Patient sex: M
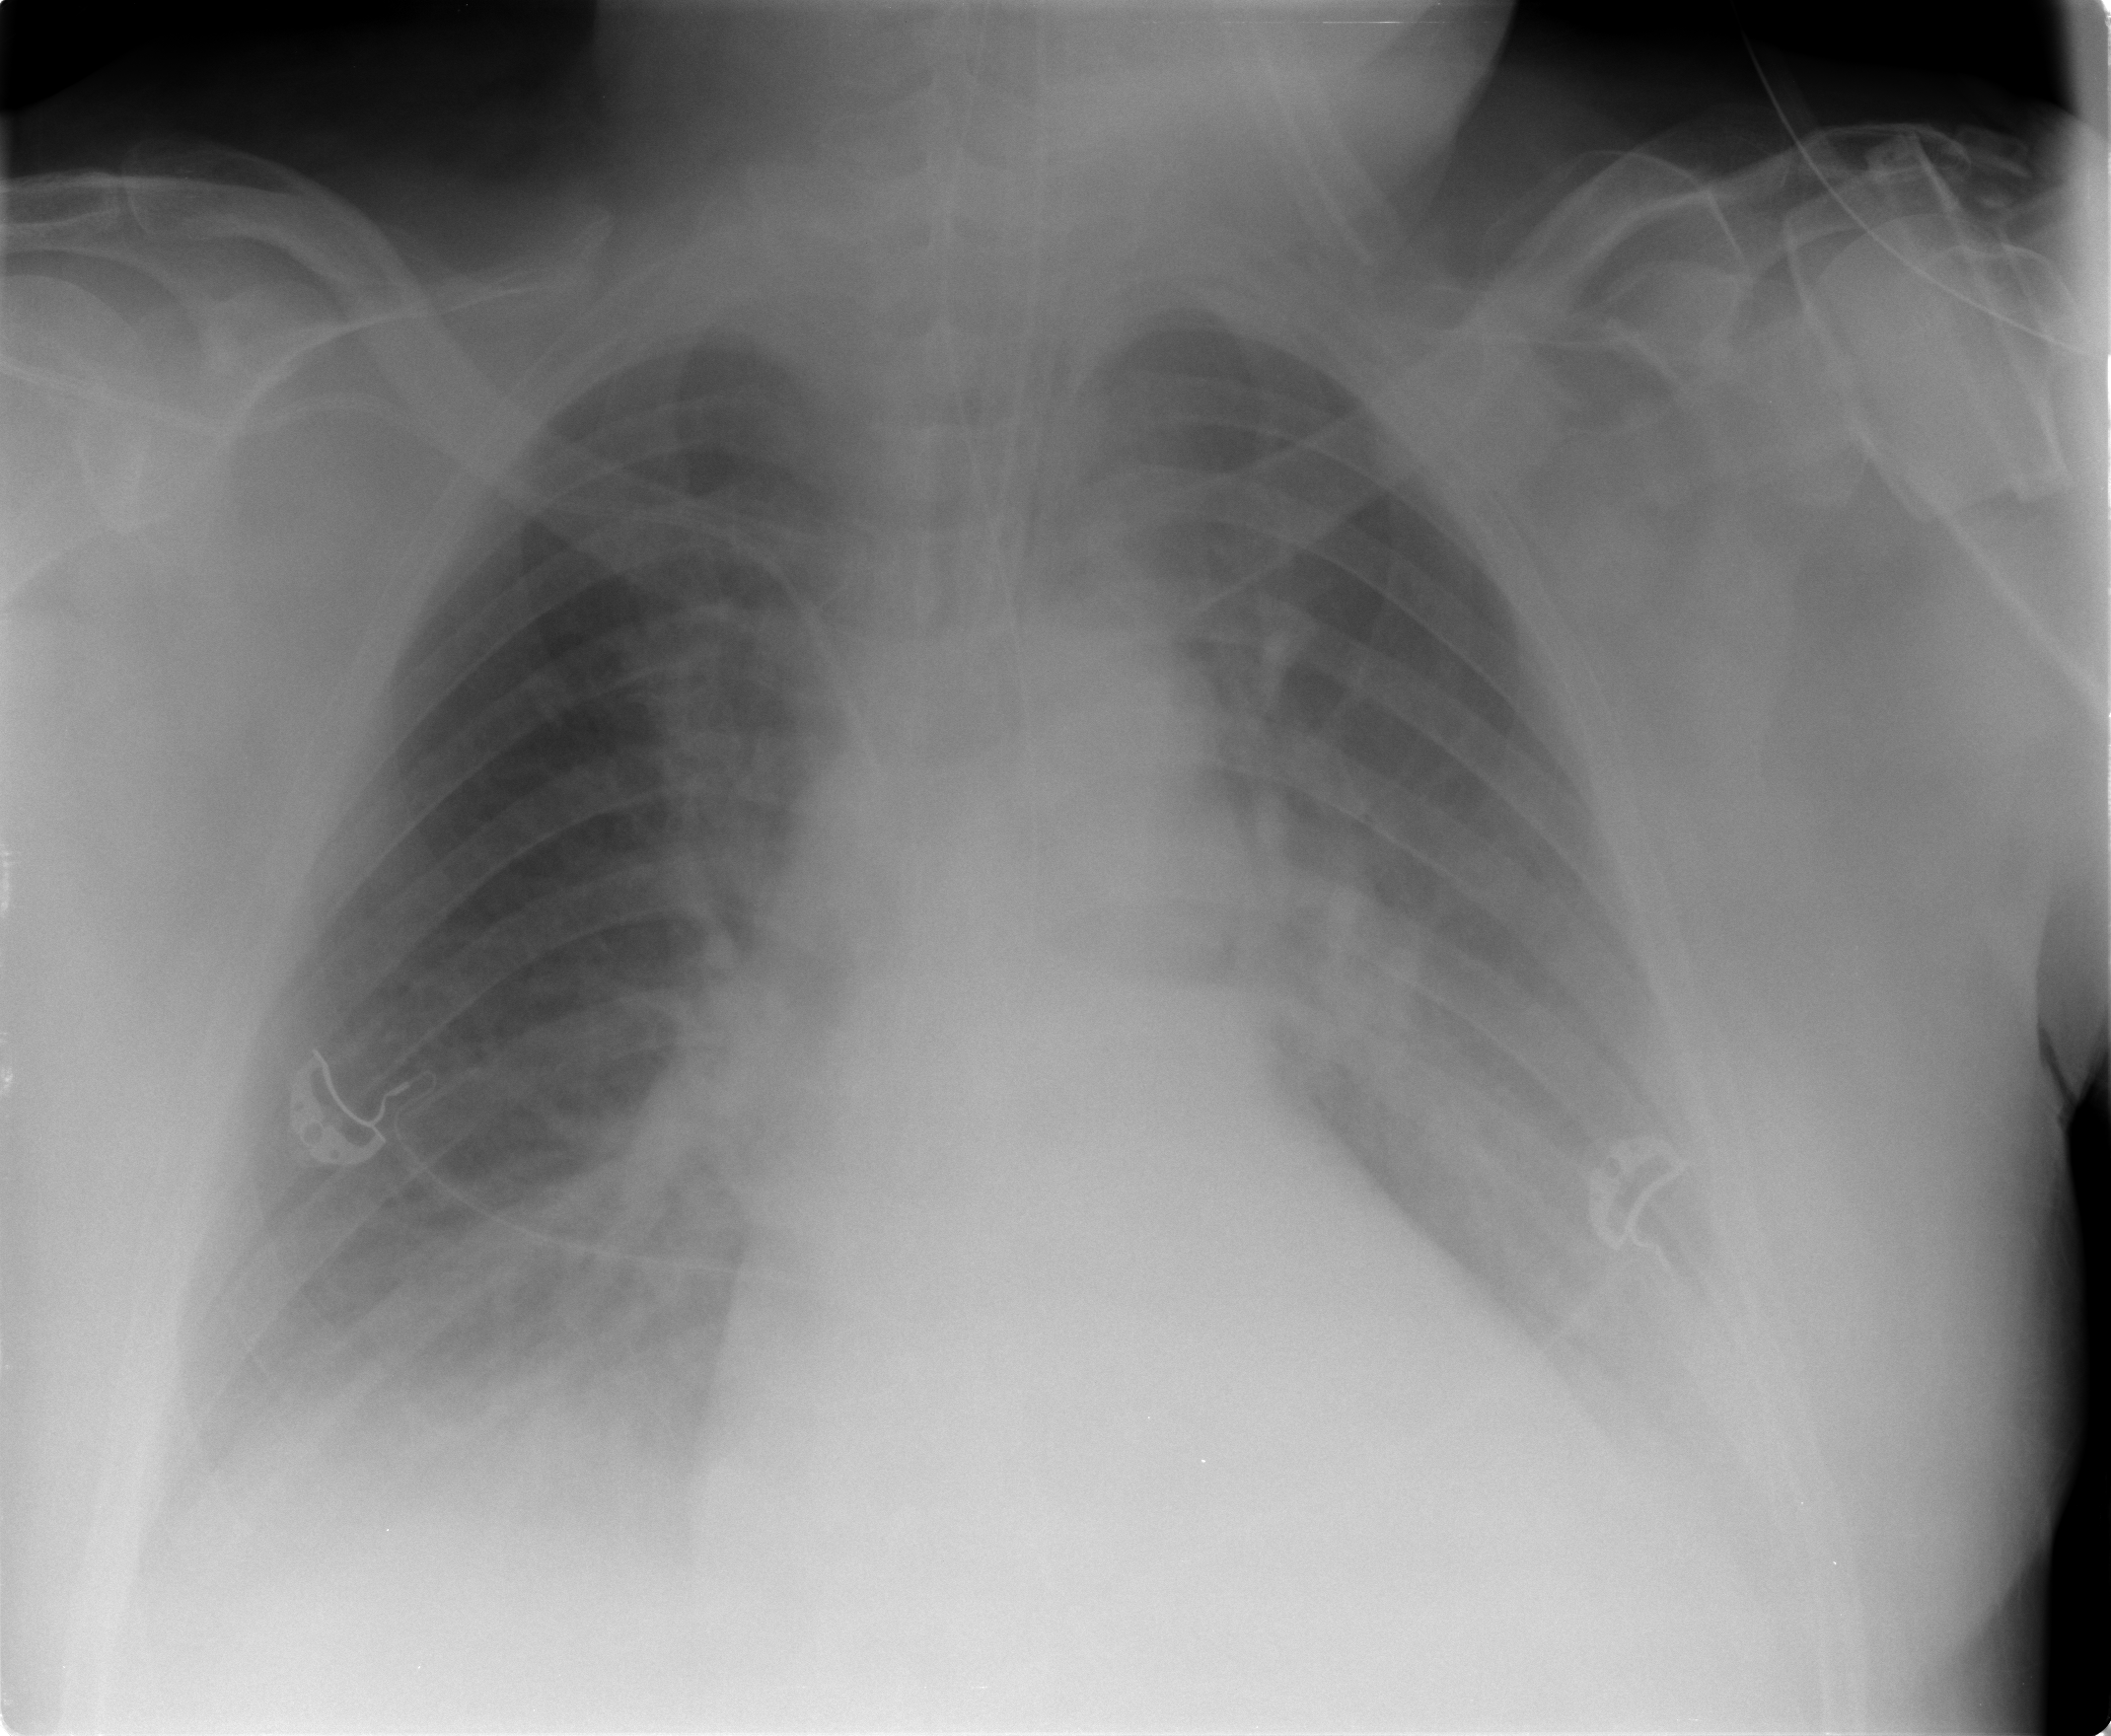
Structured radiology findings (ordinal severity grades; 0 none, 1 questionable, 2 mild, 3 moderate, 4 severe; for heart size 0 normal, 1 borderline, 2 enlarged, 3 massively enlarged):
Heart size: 3
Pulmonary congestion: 1
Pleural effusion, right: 2
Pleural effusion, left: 3
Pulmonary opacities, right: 1
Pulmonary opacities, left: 1
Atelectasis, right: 2
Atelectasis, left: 2